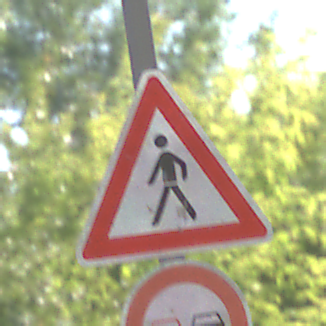
Verkehrszeichen: FussgaengerRechts
Zusatzzeichen unten: Ueberholverbot
Umgebung: Outdoor, Nature
Tageszeit: MorningAfternoon
Wetter: Clear
Licht: Natural
Jahreszeit: NotSpecified
Kontrast: HighContrast